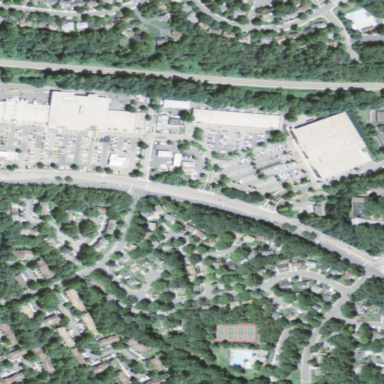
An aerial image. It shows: Retail area.